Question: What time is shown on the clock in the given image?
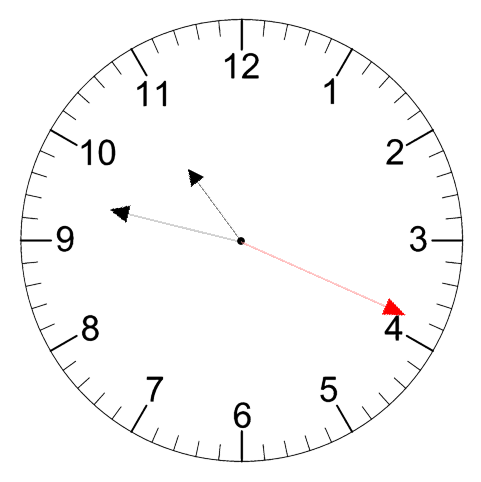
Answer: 10:47:19